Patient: sex F, age 59
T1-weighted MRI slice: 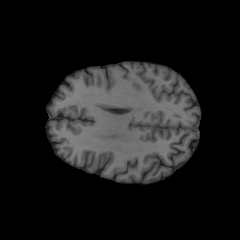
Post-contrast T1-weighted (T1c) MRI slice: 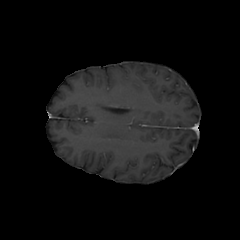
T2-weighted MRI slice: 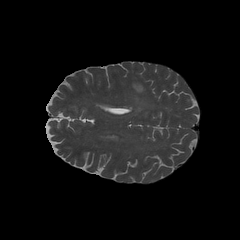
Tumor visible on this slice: yes
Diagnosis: Glioblastoma, IDH-wildtype
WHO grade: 4